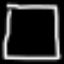
Label: square